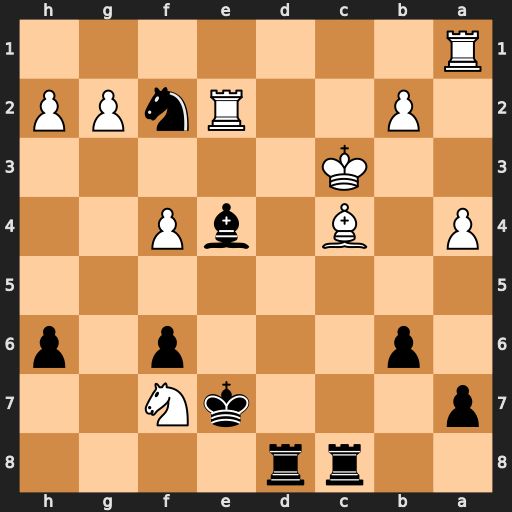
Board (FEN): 2rr4/p3kN2/1p3p1p/8/P1B1bP2/2K5/1P2RnPP/R7
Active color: b
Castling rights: -
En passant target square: -
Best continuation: Rd3+ Kb4 a5+ Kb5 Rc5+ Ka6 Rxc4